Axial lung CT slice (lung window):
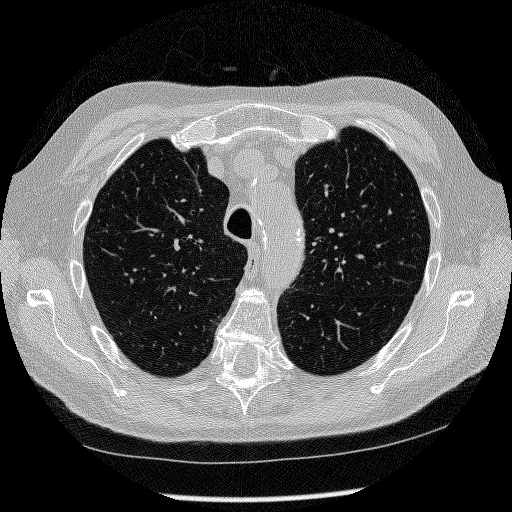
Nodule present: no